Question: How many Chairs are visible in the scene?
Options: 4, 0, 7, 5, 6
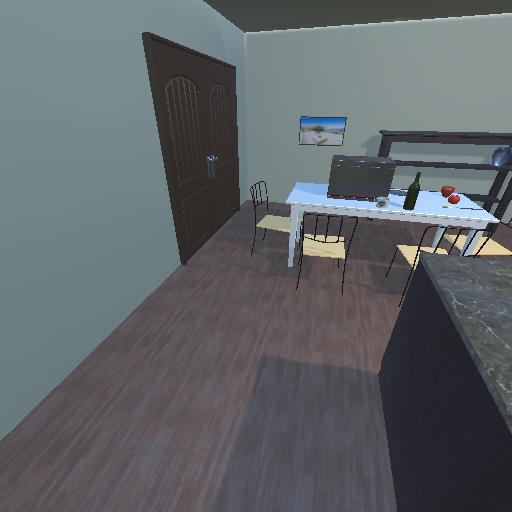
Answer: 4